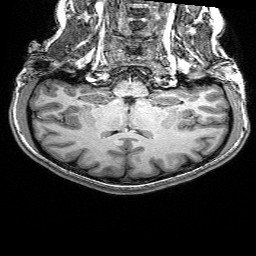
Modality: T1w
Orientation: sagittal